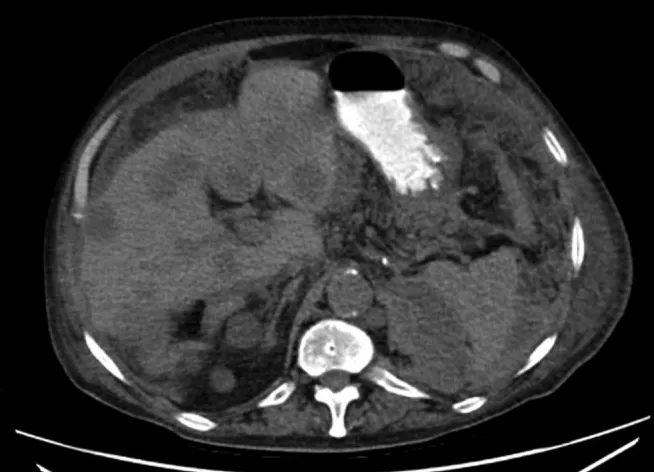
Case 1: CT scan from January 2014 following left nephroureterectomy demonstrating diffuse new hypoattenuating lesions consistent with metastatic disease. There is also peritoneal carcinomatosis, increased lymphadenopathy, and moderate intra-abdominal ascites.
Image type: radiology (ct)